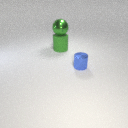
large green metal sphere above large green rubber cylinder